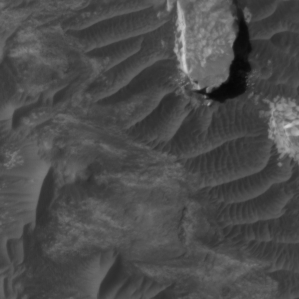
Label: non_frost